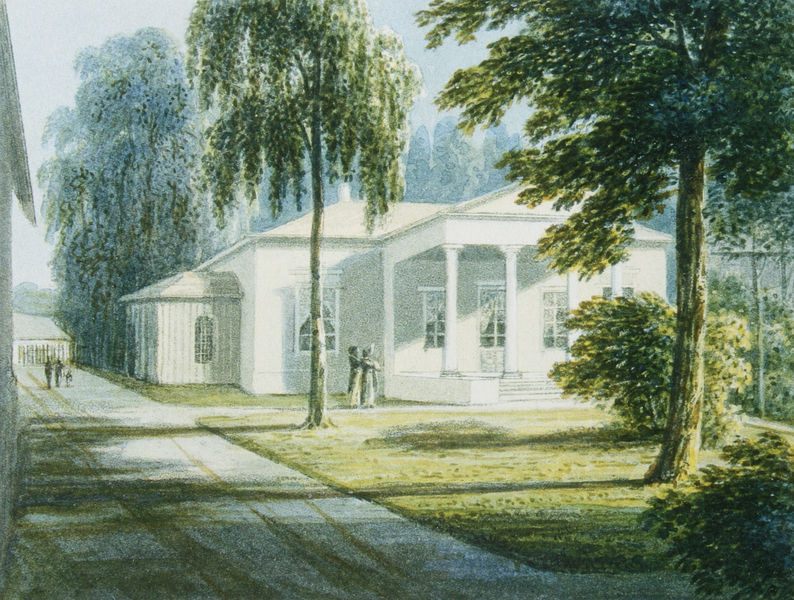
Titel: Haus der Jekaterina Nelidowa
Künstler: August Philipp Clara
Standort: St. Petersburg
Institution: Schloss Pawlowsk
Schlagwörter: baum, blau, blätter, himmel, laub, mann, schatten, weiß, aquarell, bäume, frauen, gelb, grün, impressionismus, landschaft, menschen, ocker, damen, fenster, frau, grau, hell, holz, kleid, licht, männer, pastell, schwarz, strasse, säule, säulen, tür, zeichnung, anlage, dach, gebäude, gras, haus, park, rasen, weg, wiese, zaun, beige, wand, architektur, birke, birken, strauch, weide, wind, busch, büsche, gehen, sonne, sträucher, adel, kind, klassizismus, personen, england, wald, vorbau, garten, terrasse, sommer, pointilismus, spuren, sonnenlicht, giebel, türe, amerika, kies, promenade, stämme, treppe, gardine, gardinen, vorhänge, impressionistisch, streifen, stufen, halle, anbau, eingang, zugang, veranda, weiden, sprossen, spaziergang, sonnig, flanieren, architrav, kapitelle, dreiecksgiebel, portal, villa, landschaftsbild, landhaus, portikus, rinde, auffahrt, einfahrt, schattig, pavillon, spaziergänger, weltausstellung, schaft, wohnen, kolonie, pointillismus, vorhalle, vorgarten, gartenhaus, kolonien, linde, linden, türkies, unwirklich, kirchgänger, abgeschirmt, füßgänger, kolinie, kurort, stráucher, wegkreuzung, holzanbei